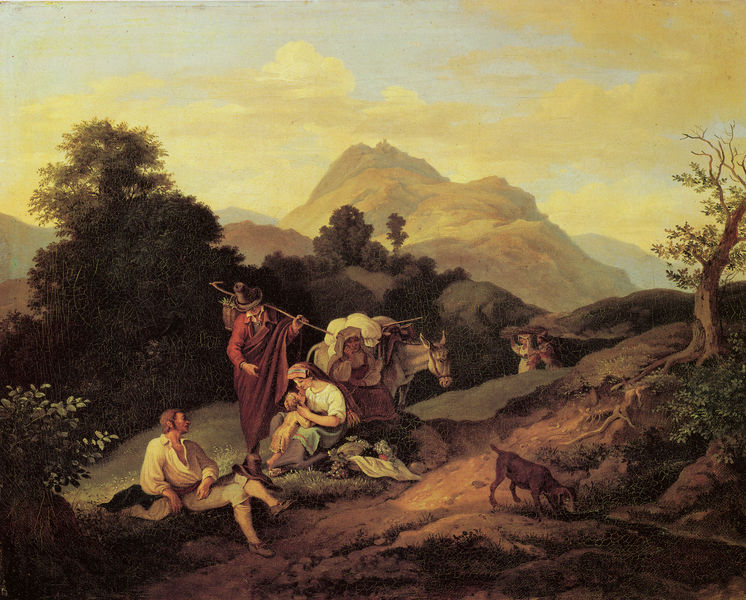
Titel: Rastendes Volk in den Bergen
Künstler: Adrian Ludwig Richter
Standort: München
Institution: Neue Pinakothek
Schlagwörter: baum, berg, blau, blätter, felsen, hand, himmel, kopf, laub, mann, schatten, umhang, wasser, weiß, wolken, bäume, frauen, gelb, grün, landschaft, menschen, mädchen, ocker, sitzen, äste, abend, braun, frau, grau, hut, hüte, kleid, köpfe, licht, männer, schwarz, strasse, hund, obst, rot, tier, tiere, tuch, weg, wiese, wolke, beige, leute, malerei, hemd, hose, richter, mensch, tragen, hände, öl, ast, bach, baumstamm, dämmerung, feld, hügel, natur, stamm, busch, büsche, pfad, sonne, sträucher, gewand, mantel, sitzend, familie, gewänder, händler, kind, mutter, personen, vater, blatt, pflanzen, wald, alltag, esel, genre, pferd, stock, früchte, trauben, sattel, zaumzeug, schürze, sommer, ruhe, italien, stab, gepäck, last, berge, fels, gebirge, gipfel, sonnenlicht, zug, sonnenuntergang, baby, pause, picknick, rast, romantik, staffage, essen, kopftuch, korb, junge, nazarener, abendrot, abendstimmung, flucht, knabe, wandern, wurzel, alpen, maultier, neu, kleinkind, wurzeln, jagdhund, windhund, leid, reise, wanderer, zaunzeug, lichtquelle, lasttier, packesel, traube, wanderstock, sammler, maria, hirte, hirten, ausruhen, deutschrömer, gericault, rasten, wanderung, josef, wegesrand, idyllische landschaft, säugling, sonneuntergang, spass, tragekorb, lasten, pastoral, gemaelde, geis, halo, pilger, waren, ideallandschaft, campagna, baumwurzel, wissen, felb, ruhe auf der fluch, volksleben, bauernlyrik, berk, hell gelb